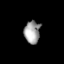
Tissue: lung
Cell type: Smooth muscle cells
Senescence score: 0.6538
Nuclear area (px): 352
Mean DAPI intensity: 158.304